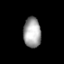
Tissue: lung
Cell type: Endothelial cells
Senescence score: 0.5466
Nuclear area (px): 515
Mean DAPI intensity: 163.707